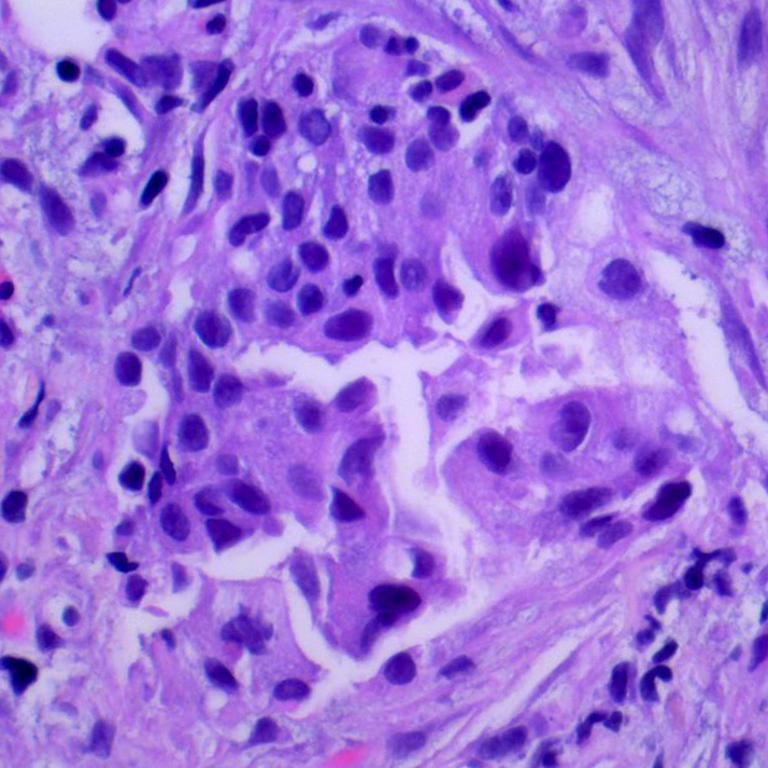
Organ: lung
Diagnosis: adenocarcinomas